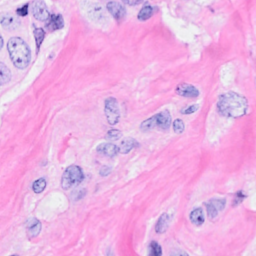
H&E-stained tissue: Breast